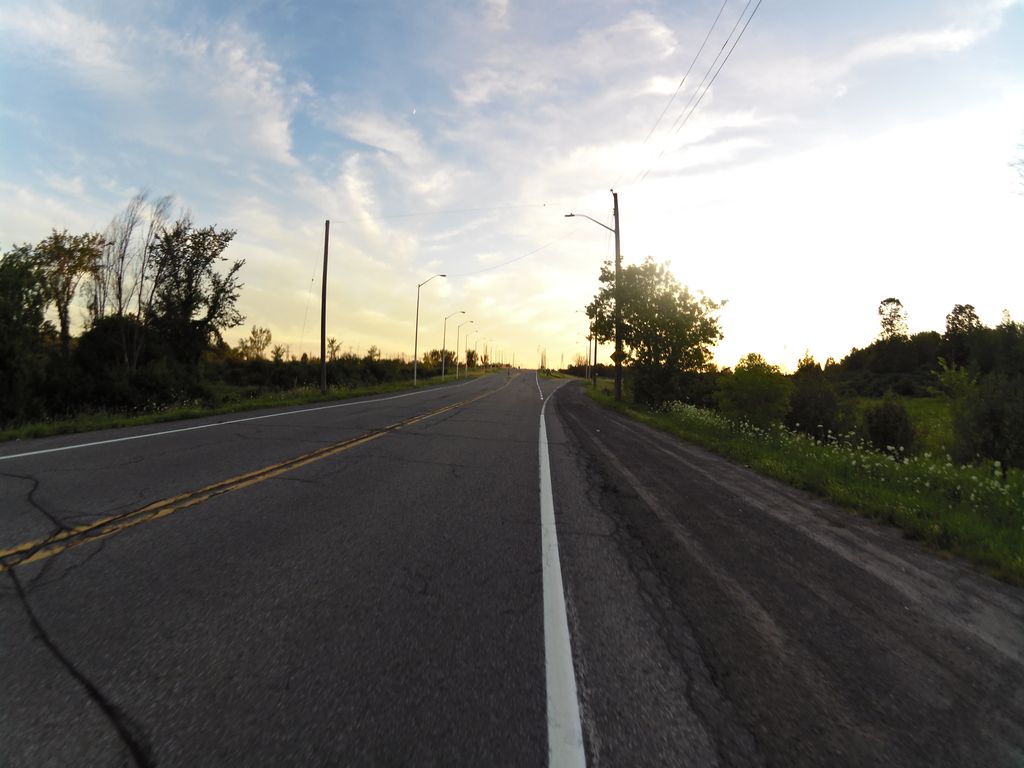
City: ottawa-gatineau